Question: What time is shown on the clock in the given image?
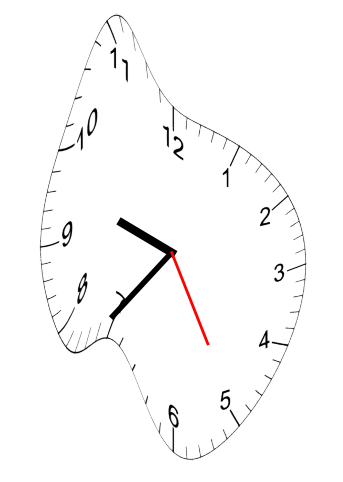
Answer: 09:36:25